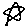
Label: star